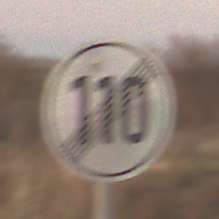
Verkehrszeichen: EndeGeschwindigkeit110
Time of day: SunriseSunset
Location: Outdoor (Nature)
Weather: PartlyCloudy
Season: NotSpecified
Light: Natural